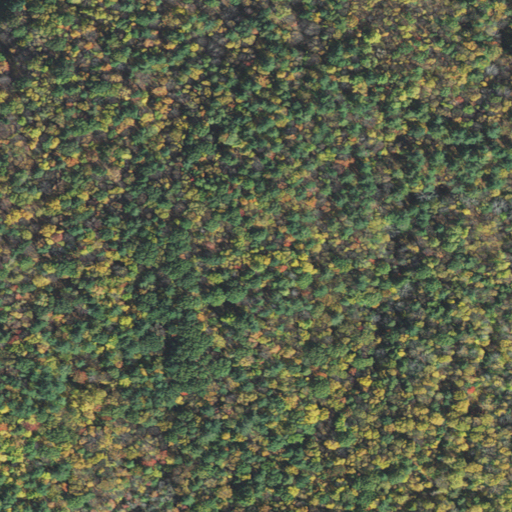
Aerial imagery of mountain in Massachusetts named East Hill containing mixed forest, deciduous forest, and woody wetlands